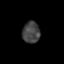
Tissue: skin
Cell type: Epithelial cells
Senescence score: 0.2712
Nuclear area (px): 366
Mean DAPI intensity: 67.172